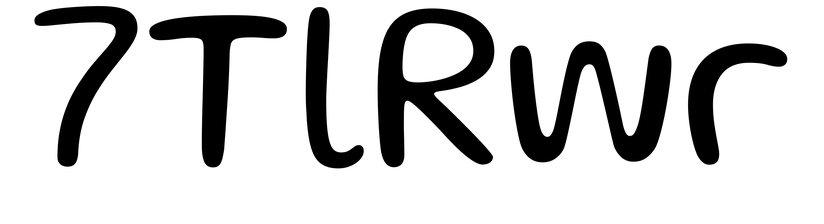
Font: Gluten_Light